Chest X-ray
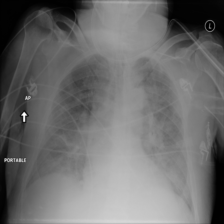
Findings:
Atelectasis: negative
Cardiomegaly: negative
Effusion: negative
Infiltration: positive
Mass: negative
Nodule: negative
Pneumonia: negative
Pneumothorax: negative
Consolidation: negative
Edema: negative
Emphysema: negative
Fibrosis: negative
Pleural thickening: negative
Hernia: negative